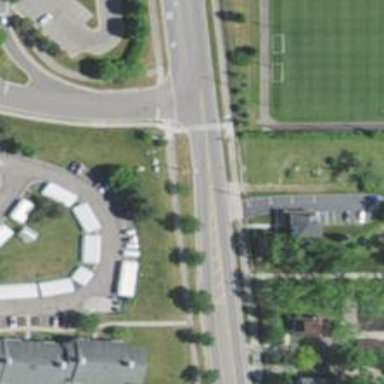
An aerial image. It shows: Tertiary road with asphalt surface and separate sidewalk.